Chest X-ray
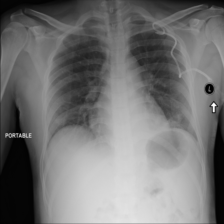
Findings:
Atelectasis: negative
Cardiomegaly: negative
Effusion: negative
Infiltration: negative
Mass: negative
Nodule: negative
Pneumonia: negative
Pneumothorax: positive
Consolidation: negative
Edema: negative
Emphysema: negative
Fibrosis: negative
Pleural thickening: negative
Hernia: negative